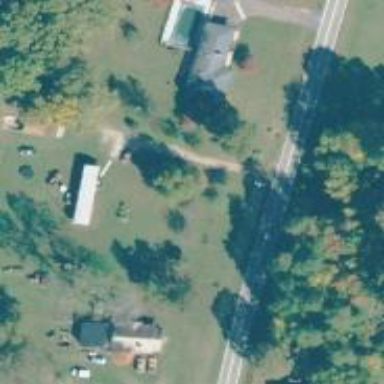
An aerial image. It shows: Driveway leading to service road.